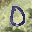
Label: 0